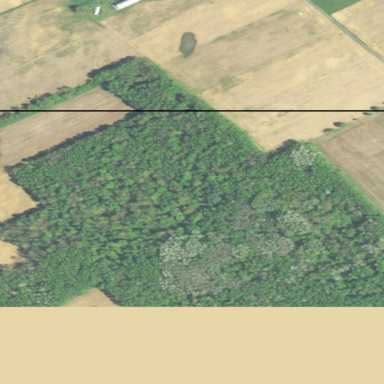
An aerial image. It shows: Beautiful woodland covered with trees.